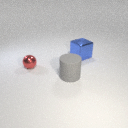
large blue metal cube to the right of small red metal sphere